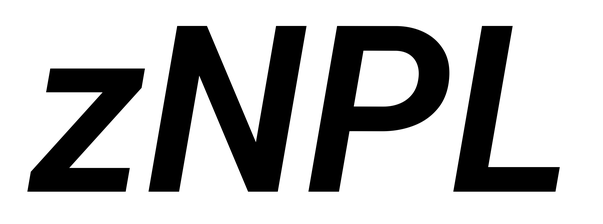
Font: Roboto-Italic_SemiBold_Italic